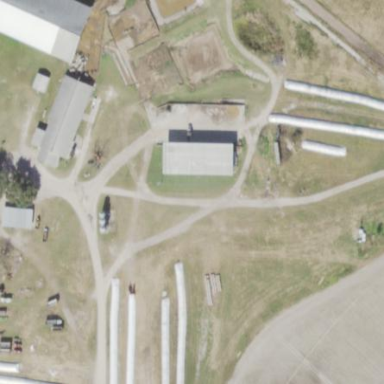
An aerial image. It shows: Dairy farmyard.